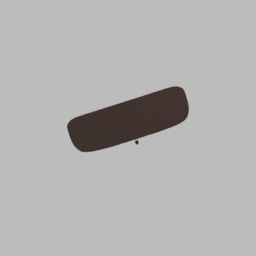
Label: furniture